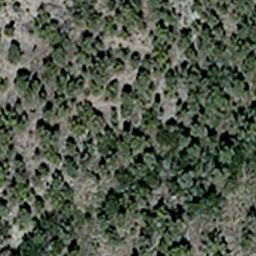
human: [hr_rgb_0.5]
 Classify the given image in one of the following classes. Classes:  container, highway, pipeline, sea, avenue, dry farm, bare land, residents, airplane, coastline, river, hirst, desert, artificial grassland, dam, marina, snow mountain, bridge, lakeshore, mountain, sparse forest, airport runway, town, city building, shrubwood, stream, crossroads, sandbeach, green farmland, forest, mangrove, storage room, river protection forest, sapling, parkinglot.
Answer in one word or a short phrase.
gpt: sparse forest